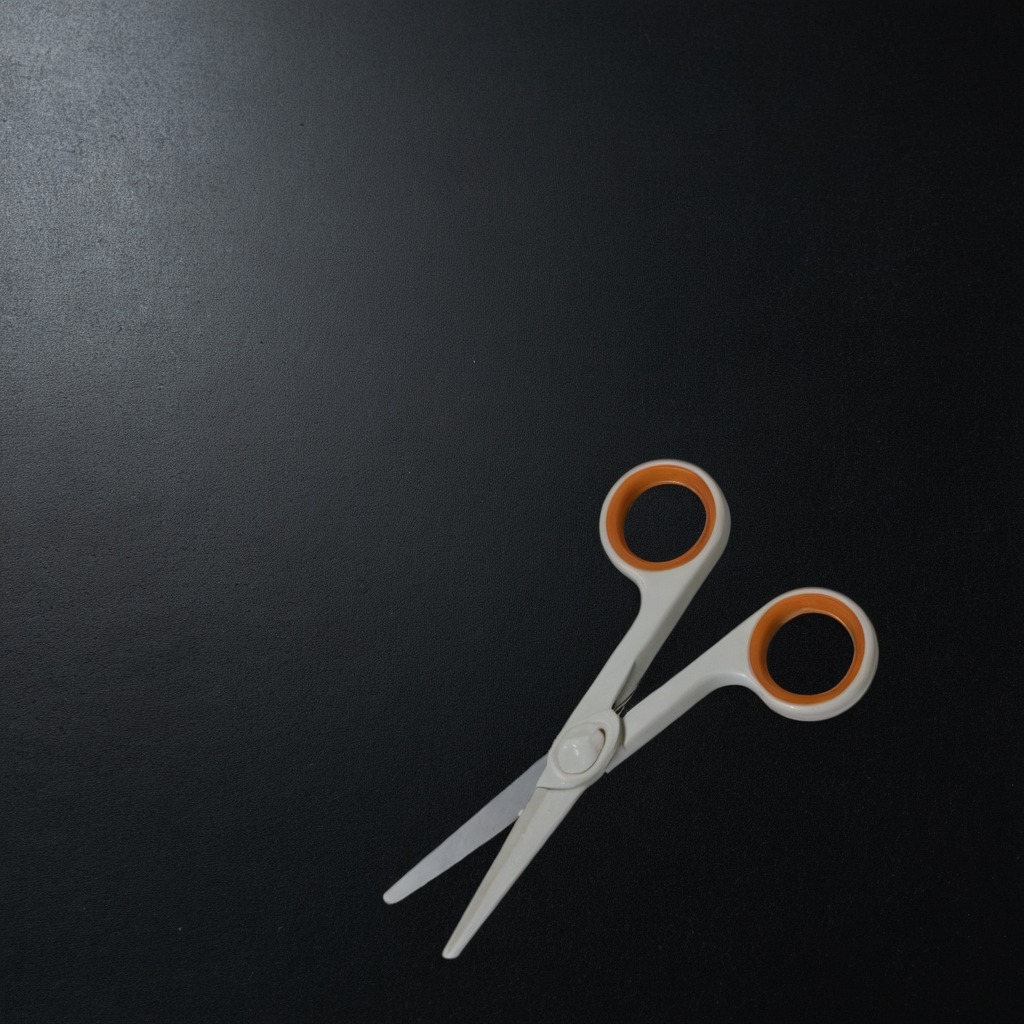
A scissor lying on the clean granite tabletop